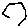
Label: hexagon